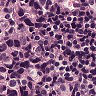
Metastatic tissue present: yes